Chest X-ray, PA view. Patient: 56 years old, sex M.
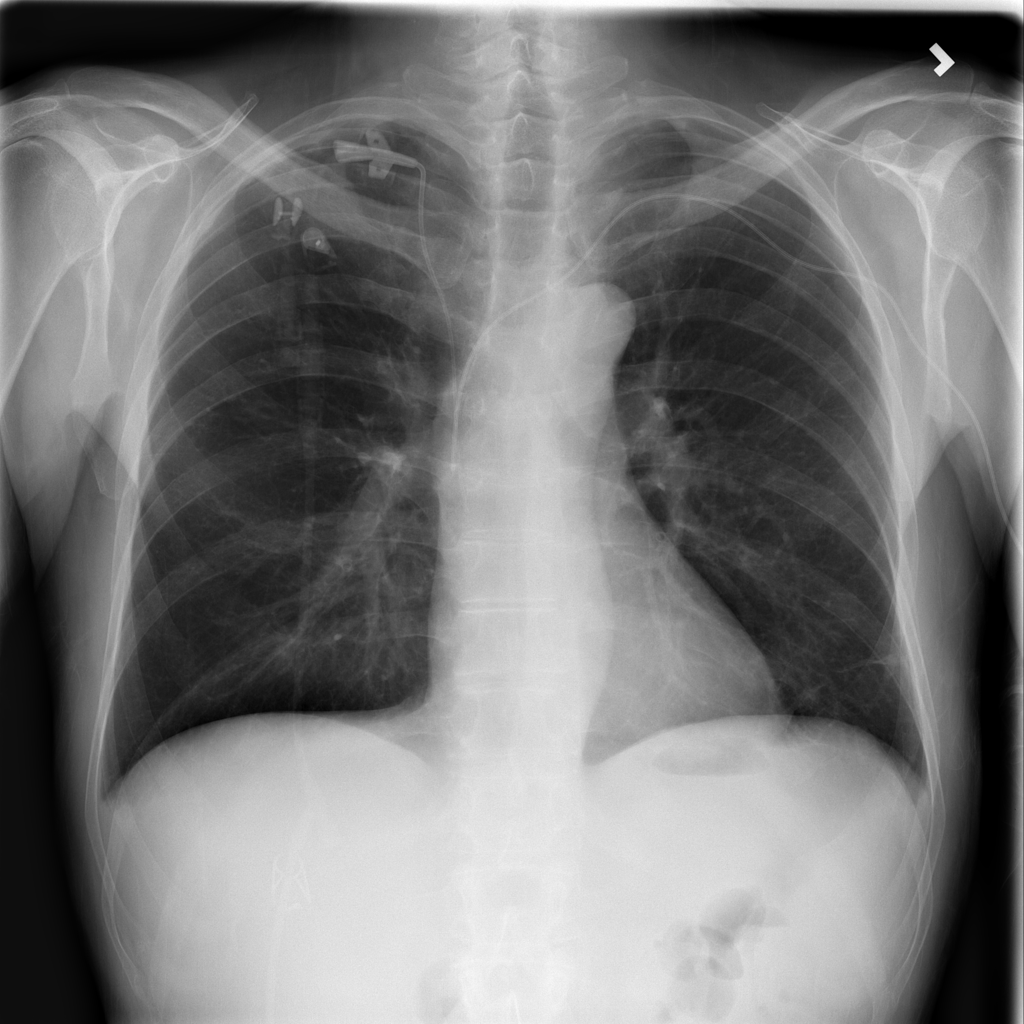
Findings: No Finding